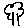
Label: tree